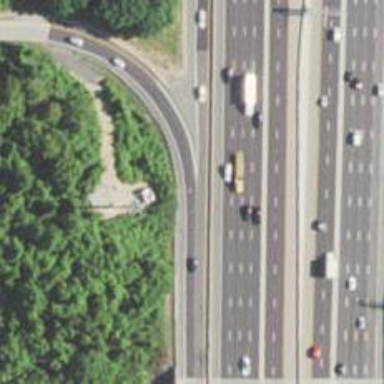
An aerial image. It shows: Motorway junction.